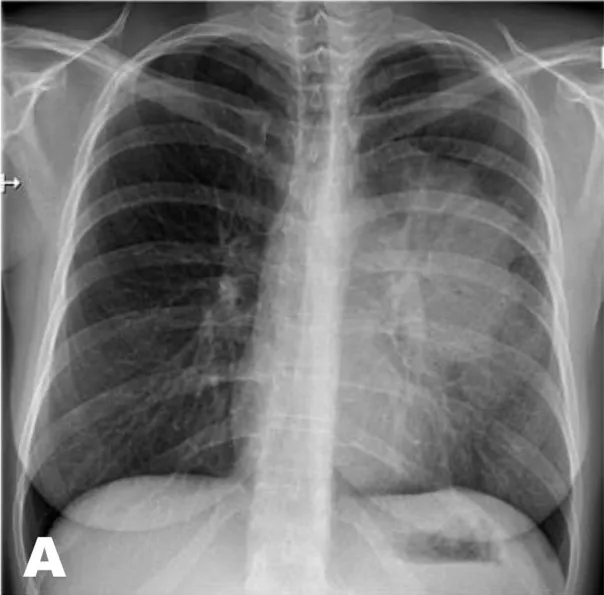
Chest X ray: left sided perihilar opacity.
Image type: radiology (x_ray)